Aerial crown-view tile of a tropical tree (Barro Colorado Island, Panama), acquired 20240918:
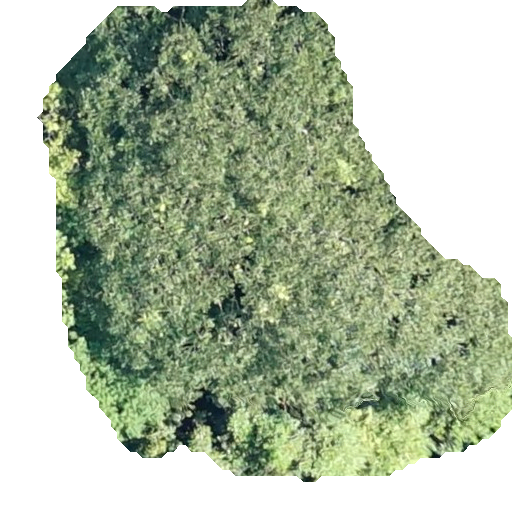
Species: Dipteryx oleifera
GBIF accepted scientific name: Dipteryx oleifera
Crown area: 253.628 m²